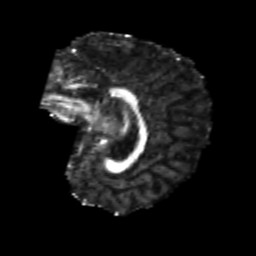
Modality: FA
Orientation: sagittal
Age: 20
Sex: female
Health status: healthy
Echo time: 0.074 s